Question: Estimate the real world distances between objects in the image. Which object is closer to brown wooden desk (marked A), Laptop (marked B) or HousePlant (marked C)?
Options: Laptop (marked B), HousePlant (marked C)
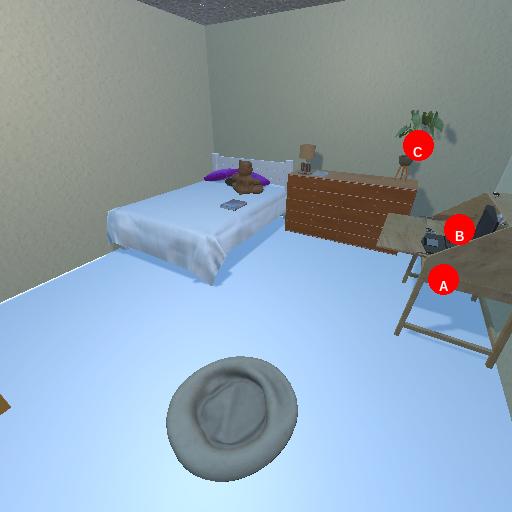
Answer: Laptop (marked B)